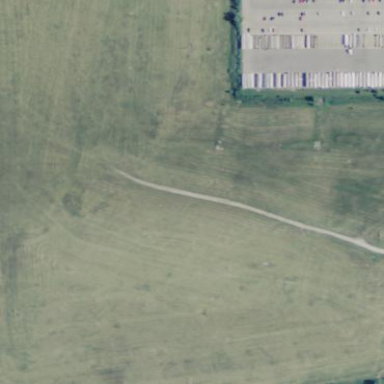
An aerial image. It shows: Open area covered with grass.